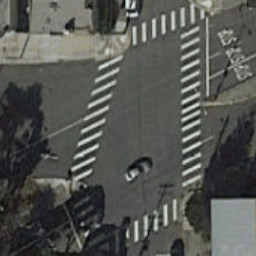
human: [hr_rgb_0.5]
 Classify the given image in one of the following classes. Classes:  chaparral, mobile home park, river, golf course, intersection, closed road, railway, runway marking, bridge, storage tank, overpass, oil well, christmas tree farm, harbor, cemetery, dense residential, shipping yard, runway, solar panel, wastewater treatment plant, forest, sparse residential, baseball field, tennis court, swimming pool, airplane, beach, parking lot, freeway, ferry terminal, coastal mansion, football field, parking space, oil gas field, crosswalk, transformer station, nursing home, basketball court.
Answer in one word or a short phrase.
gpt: crosswalk